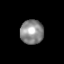
Tissue: skin
Cell type: Myeloid cells
Senescence score: 0.7253
Nuclear area (px): 550
Mean DAPI intensity: 140.018